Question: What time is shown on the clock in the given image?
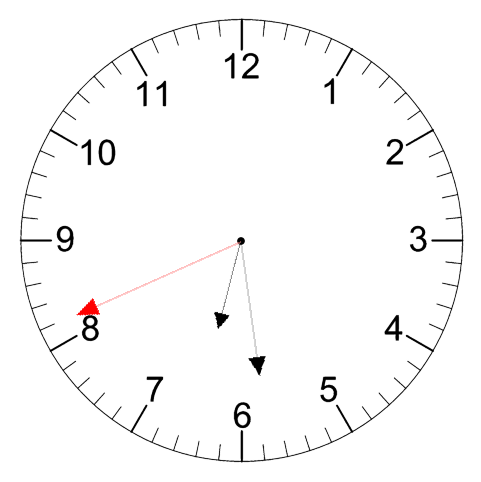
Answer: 06:28:41